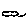
Label: cloud